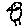
Label: bird